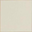
Piece: xx